Interaction volume radius: 10 \u00c5
Interaction volume height: 20 \u00c5
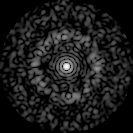
Disorder parameter: 0.8541